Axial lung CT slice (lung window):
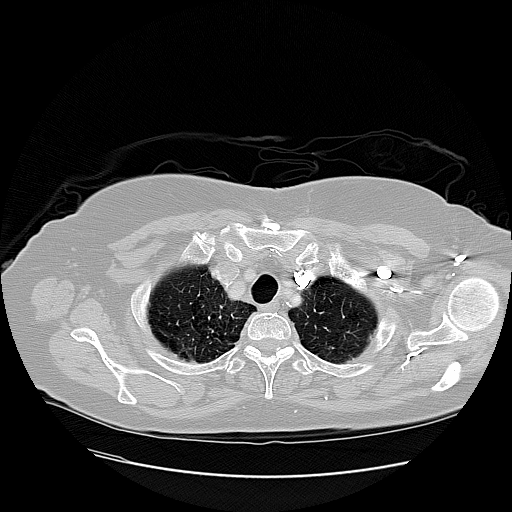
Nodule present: no